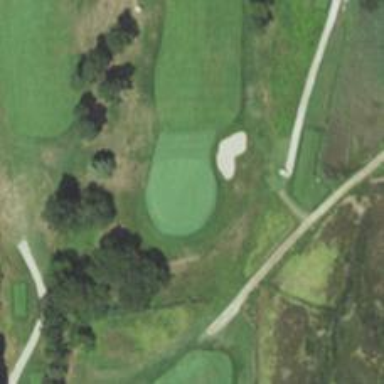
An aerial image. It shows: View of golf hole.